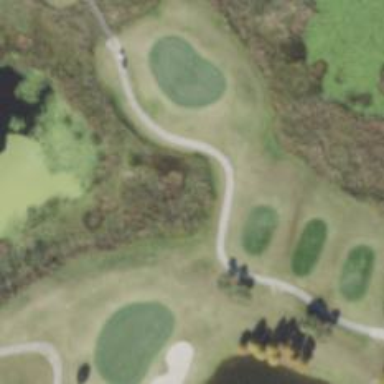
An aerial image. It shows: Path for golf carts.